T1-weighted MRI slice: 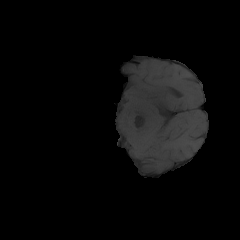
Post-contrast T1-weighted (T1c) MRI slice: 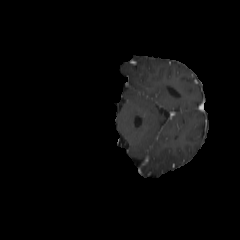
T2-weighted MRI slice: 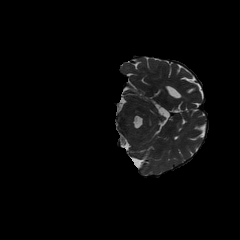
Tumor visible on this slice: no